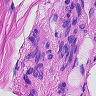
Metastatic tissue present: yes